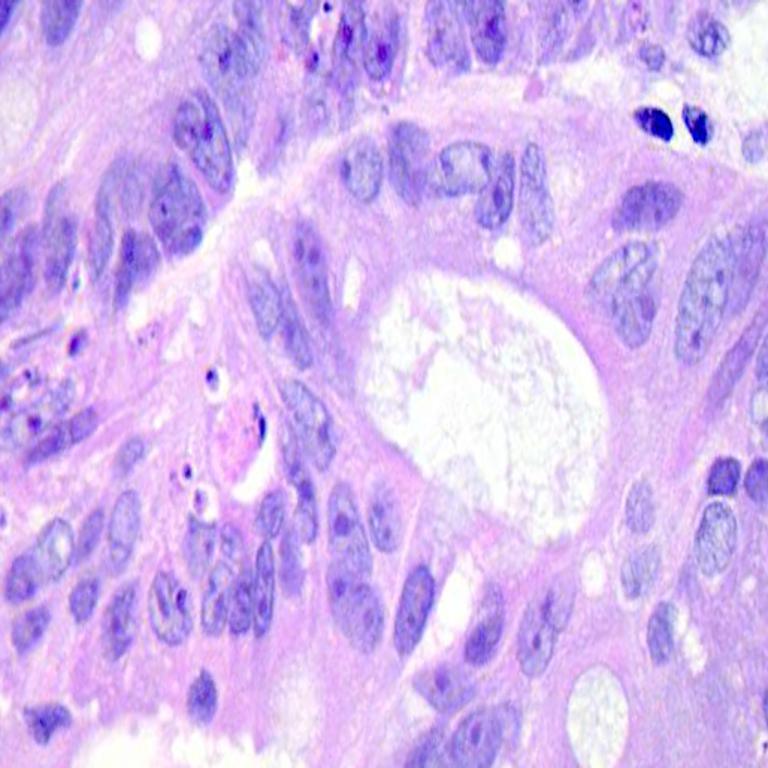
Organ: colon
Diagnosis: adenocarcinomas